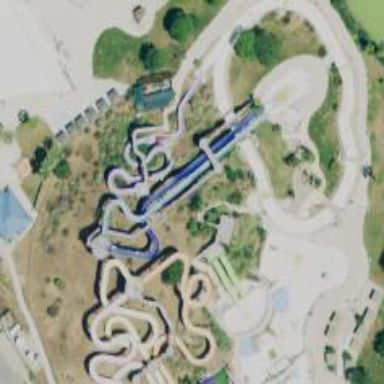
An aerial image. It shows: Water slide attraction.